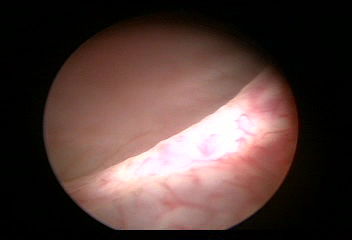
Modality: WLC
Class: Normal mucosa
Bladder cancer association: No